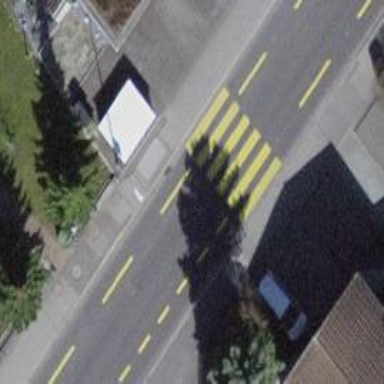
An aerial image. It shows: Pedestrian crossing with zebra markings on the footway.